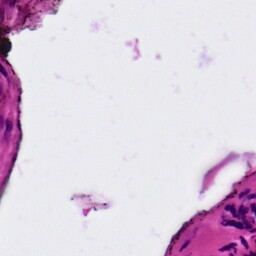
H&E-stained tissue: Ovarian